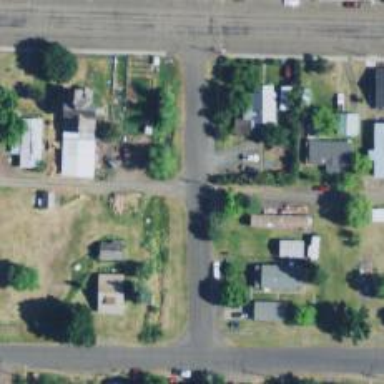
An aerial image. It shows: Alleyway designated as service road.